Current action and preconditions to check: trajectory_clear

Your task: For each precondition in the list above, predict whether it will hold at this action.

Consider the current scene as observed from the mobile robot's camera, and analyze the predicted future states of all dynamic agents (e.g., people, animals, vehicles, or any moving entities) within the NEXT SECOND.

IMPORTANT: Only answer "very likely" if you are absolutely certain—based on strong, clear evidence—that a dynamic agent will violate the precondition in the predicted future state. Do NOT answer "very likely" for unlikely, ambiguous, or low-probability risks.

Ask yourself for each precondition: Is there a high probability, with clear and convincing evidence, that the predicted future states of any dynamic agent will interfere with the predicted future state of the currently executing action within the NEXT SECOND, causing that precondition to fail?

Assess the risk level based on these predictions. Use "likely" or "very likely" if motions create a clear risk of interference.

Use "neutral" or "improbable" if agents are nearby but their predicted paths are clearly diverging or non-conflicting.

Failure Risk Categories: "very improbable", "improbable", "neutral", "likely", "very likely"

Answer Format: Output ONLY the probability_of_failure value from these categories: "very improbable", "improbable", "neutral", "likely", "very likely"

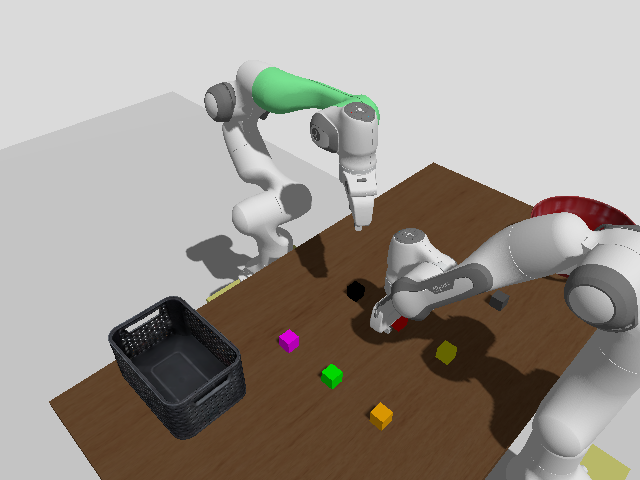

Answer: improbable